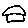
Label: house